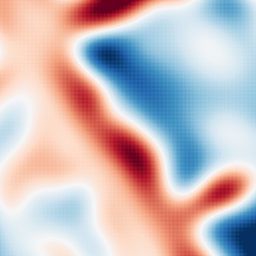
Category: multiscale
Decomposition family: log
Decomposition parameters: sigma: 20
Upsampling method: sinc_blackman
Upsampling parameters: scale: 8
kernel_size: 16
Upsampling scale: 8